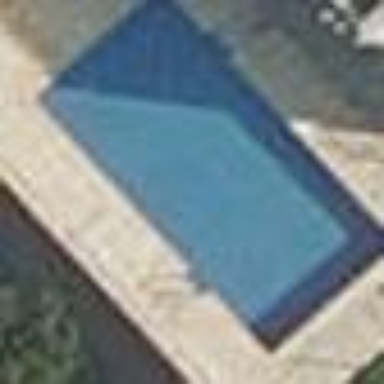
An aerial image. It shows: Swimming pool located in leisure land.